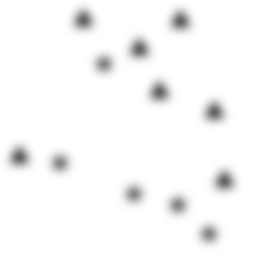
Squares: 0
Triangles: 7
Stars: 5
Total shapes: 12